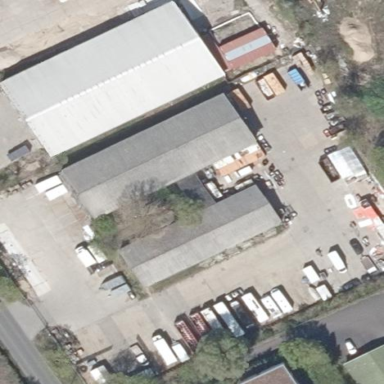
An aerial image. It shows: Commercial building.